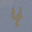
Label: 4